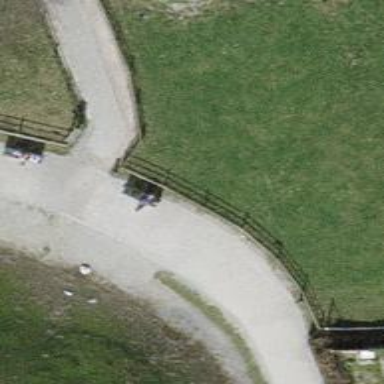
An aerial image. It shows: Bench for seating.